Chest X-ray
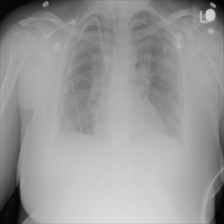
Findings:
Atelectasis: negative
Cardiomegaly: negative
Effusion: negative
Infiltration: negative
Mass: negative
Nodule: negative
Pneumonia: negative
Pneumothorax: negative
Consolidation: negative
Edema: negative
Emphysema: negative
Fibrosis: negative
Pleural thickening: negative
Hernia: negative